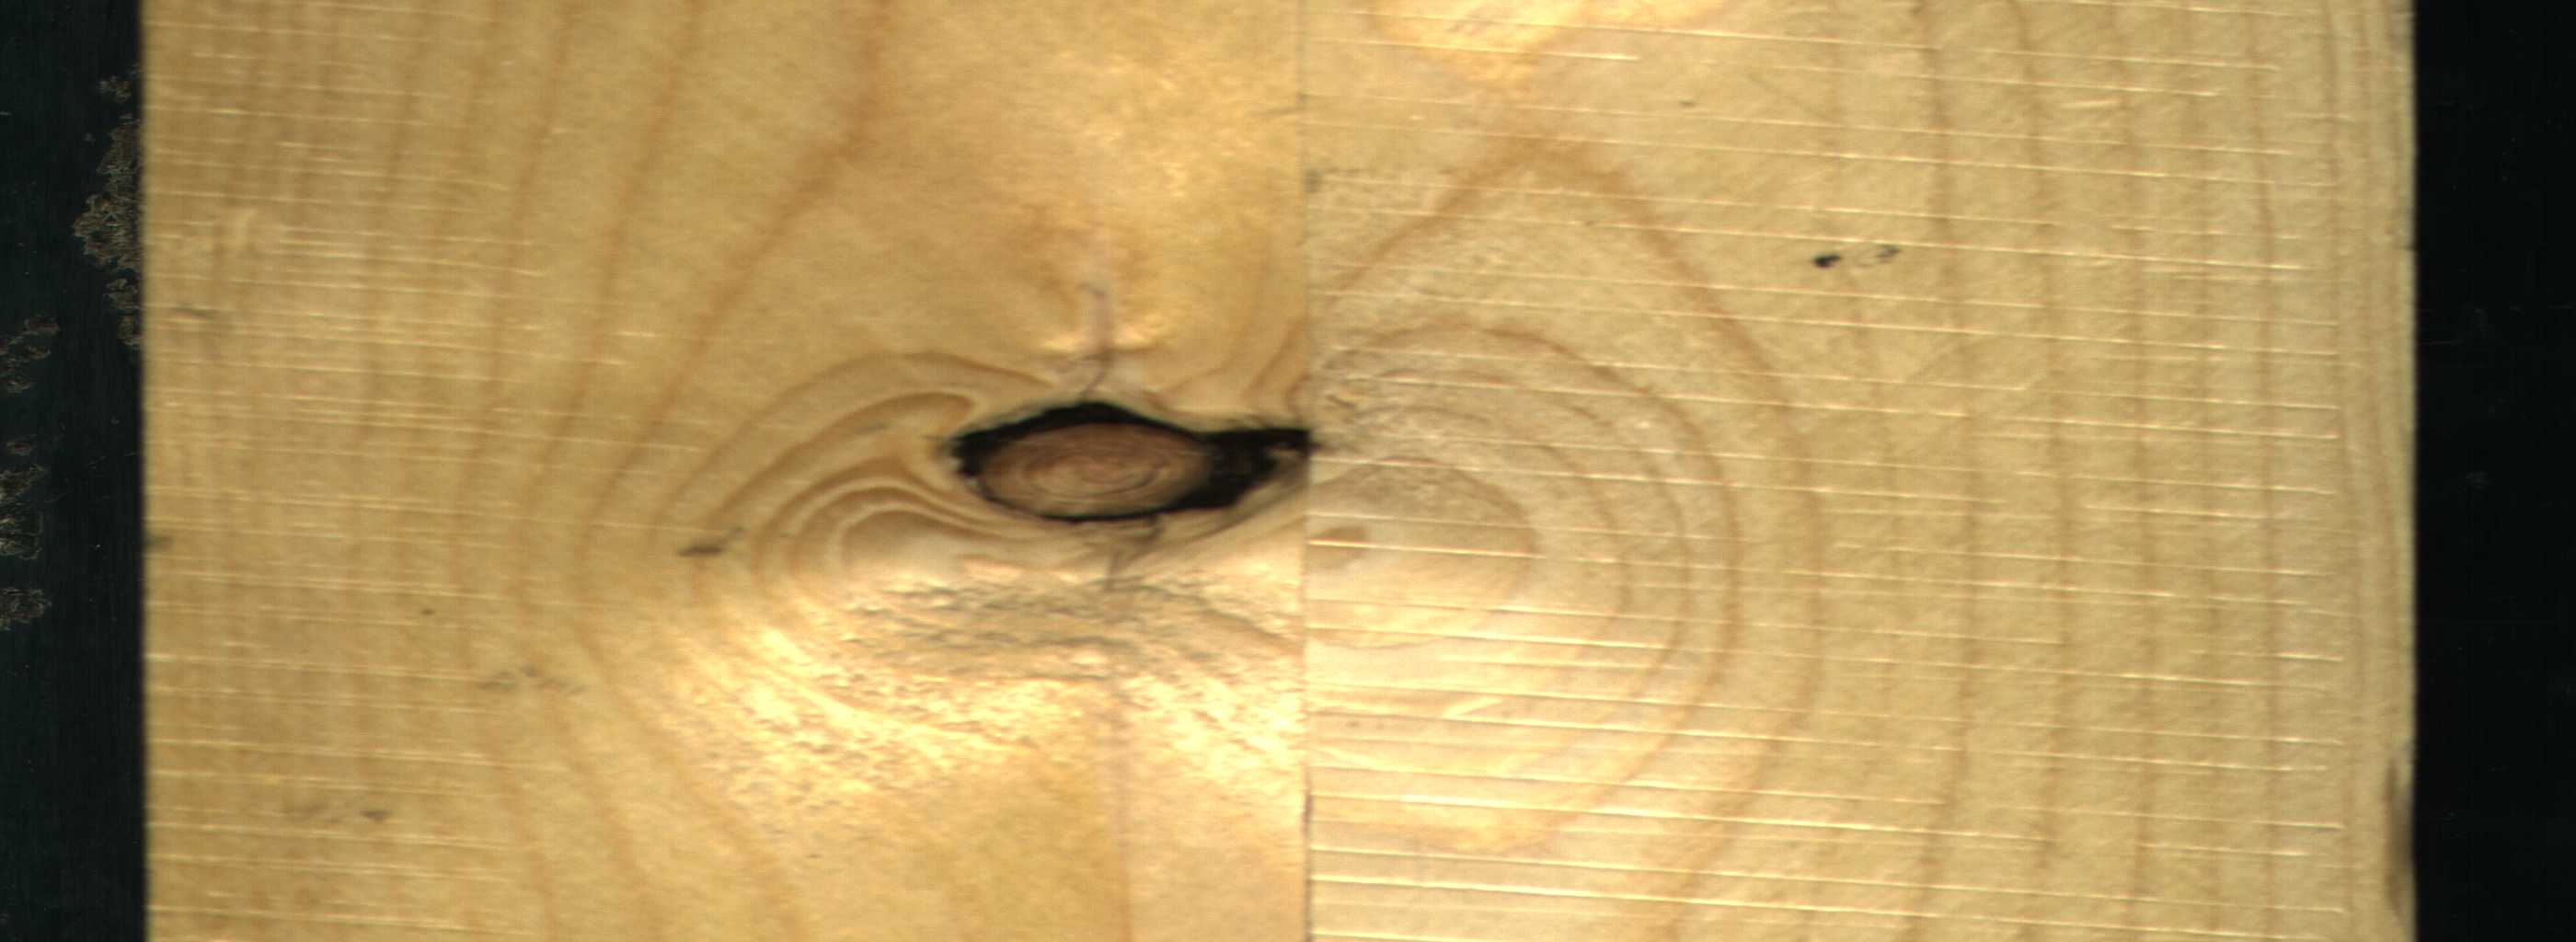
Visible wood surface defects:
Dead_Knot